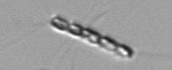
Label: Chaetoceros